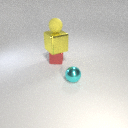
small yellow rubber sphere above small red metal cube